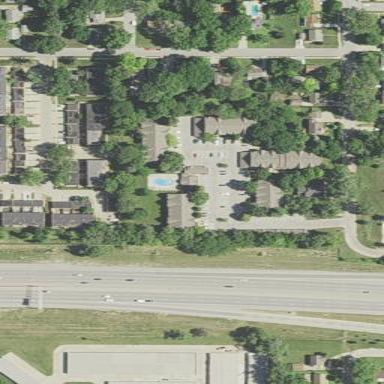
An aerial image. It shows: Parking area.